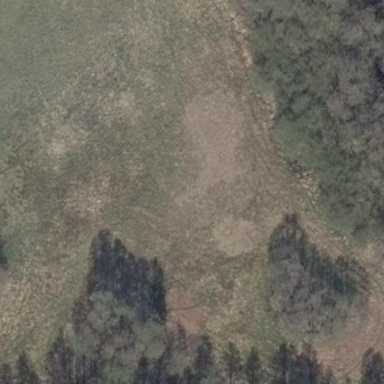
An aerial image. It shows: Beautiful meadow.